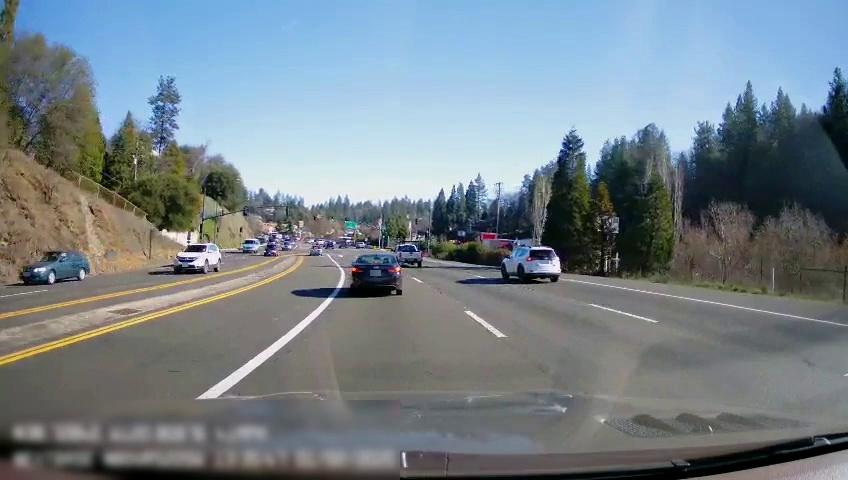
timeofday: Day
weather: Sunny
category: Drivable Space
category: Drivable Space
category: Vehicles | SUV
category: Vehicles | SUV
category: Vehicles | SUV
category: Vehicles | SUV
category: Vehicles | SUV
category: Vehicles | Car
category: Vehicles | SUV
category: Vehicles | Truck
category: Vehicles | Car
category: Vehicles | SUV
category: Vehicles | Car
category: Lanes | Current Lane
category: Lanes | Current Lane
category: Lanes | Alternate Lane
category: Lanes | Alternate Lane
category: Lanes | Opposite Lane
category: Lanes | Alternate Lane
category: Lanes | Opposite Lane
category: Traffic | Signs
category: Traffic | Lights
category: Traffic | Lights